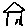
Label: house